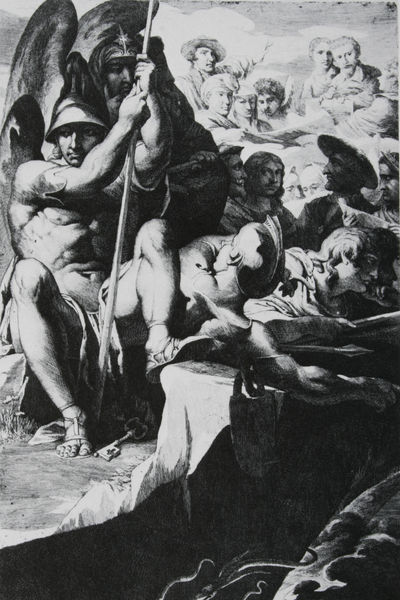
Titel: The Angelic Guards
Künstler: James Barry
Standort: London
Institution: British Museum
Schlagwörter: akt, dunkel, felsen, flügel, gemälde, hand, himmel, kampf, körper, lendenschurz, mann, nackt, schatten, schurz, weiß, wolken, frauen, landschaft, menschen, sitzen, frau, grau, hell, hintergrund, hut, köpfe, licht, männer, schwarz, skizze, szene, zeichnung, tuch, wolke, herren, leute, malerei, mütze, arm, gesicht, mensch, stein, steine, bild, porträt, wache, öl, decke, kontrast, locken, chaos, engel, federbusch, bein, liegen, schuhe, stab, fels, hang, figuren, romantik, krieg, schlacht, könig, lanze, detail, muskeln, nabel, sandalen, bauch, warten, knie, liegend, wade, aufstützen, oberkörper, foto, penis, eingang, schild, antike, lendentuch, stern, abgrund, schienbein, druck, schwarzweiss, radierung, stich, waffen, soldat, waffe, helm, mythologie, kopie, helme, sandale, leib, schwul, jesus, krieger, wächter, kluft, speer, schlüssel, hermes, helmbusch, gottheit, hirtenstab, mars, petrus, pfeil, sieger, gewölk, interesse, riese, ich, zweiteilung, bewachen, schlachtszene, verlierer, schjlüssel, wacht